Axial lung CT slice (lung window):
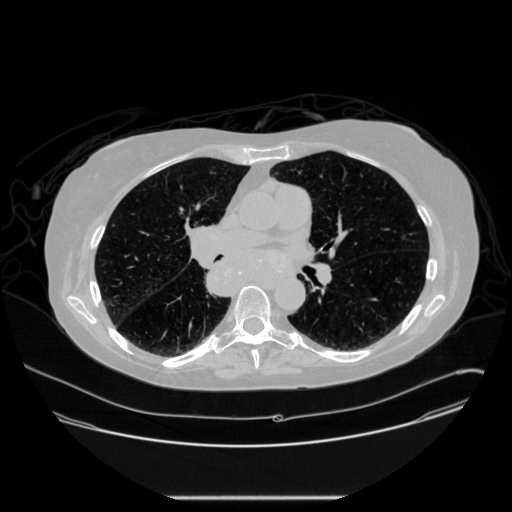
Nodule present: no